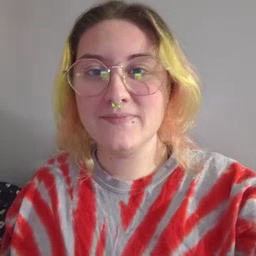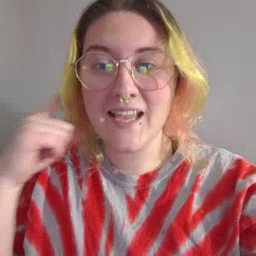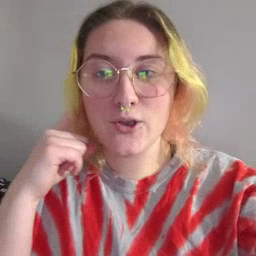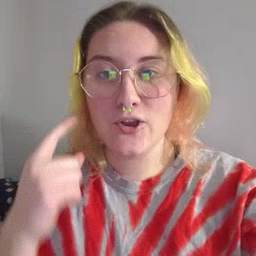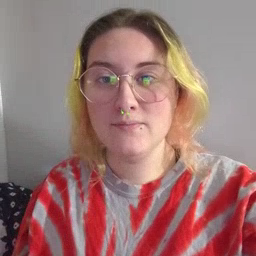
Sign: ear